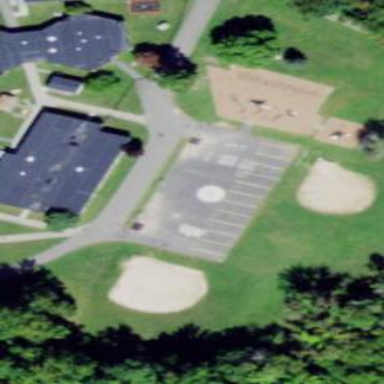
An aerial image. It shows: Schoolyard with asphalt surface.